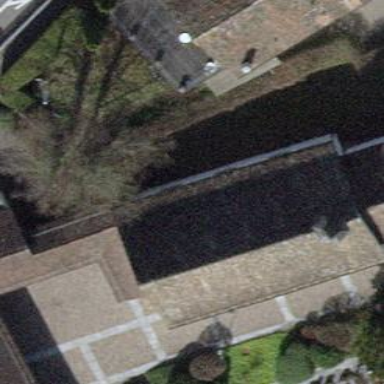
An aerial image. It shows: Building with gabled roof made of brown roof tiles.